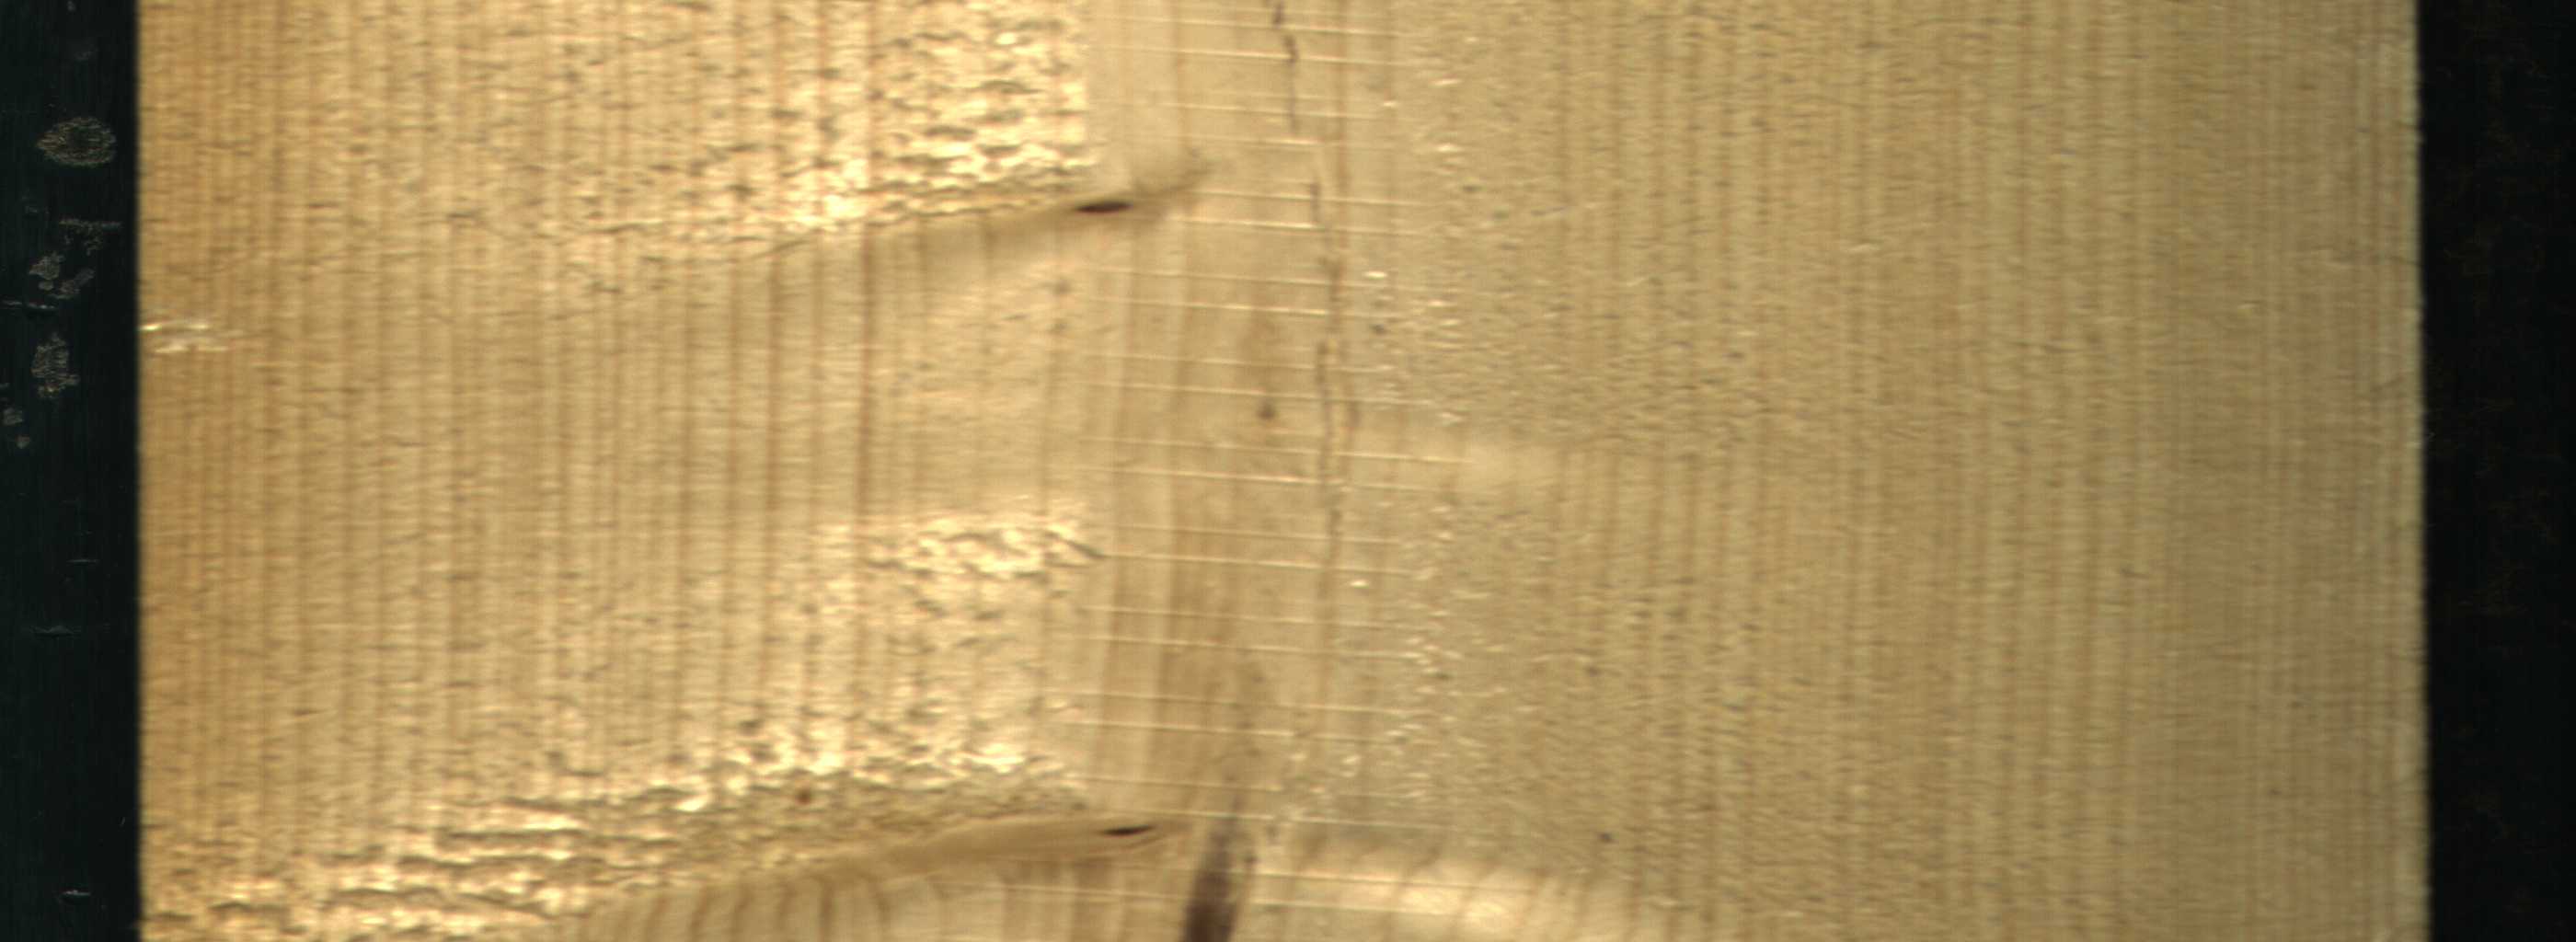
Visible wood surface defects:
Marrow
Quartzity
Crack
Dead_Knot
Live_Knot